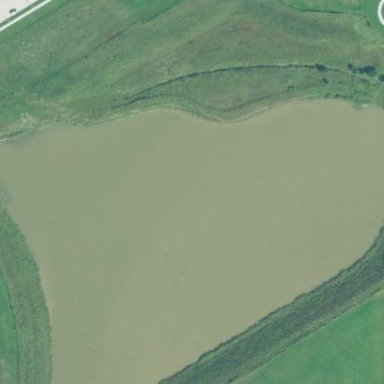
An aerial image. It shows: Pond with natural water.